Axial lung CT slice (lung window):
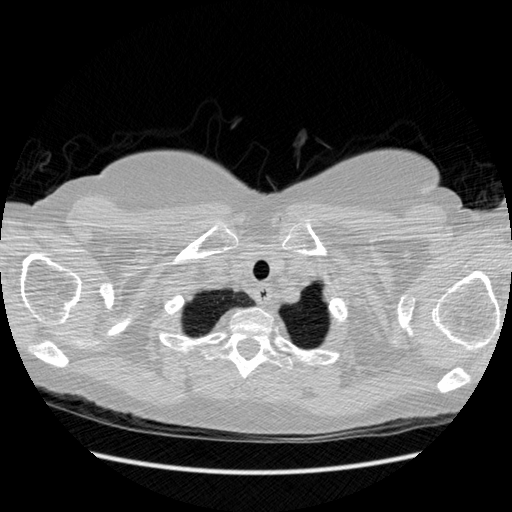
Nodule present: no